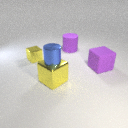
large yellow metal cube in front of small yellow metal cube